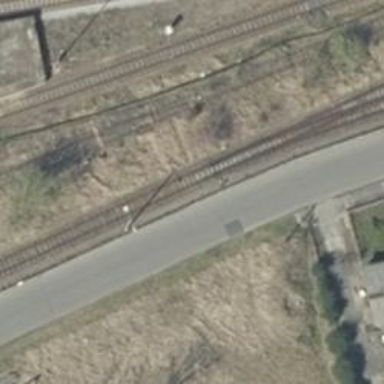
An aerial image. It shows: Railway switch with the turnout pointing to the right.